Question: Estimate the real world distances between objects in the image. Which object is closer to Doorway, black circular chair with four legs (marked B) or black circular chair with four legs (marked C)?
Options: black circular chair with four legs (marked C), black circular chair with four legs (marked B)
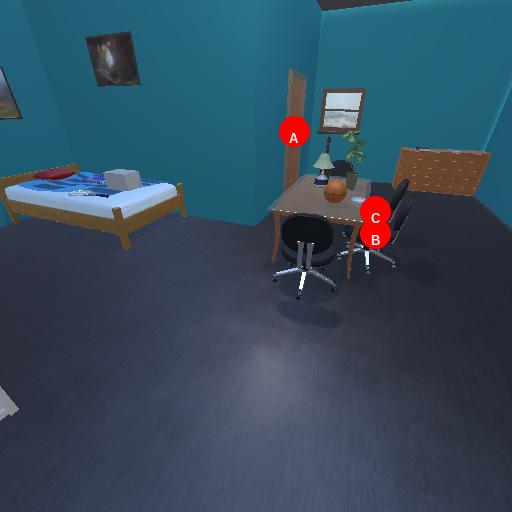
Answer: black circular chair with four legs (marked C)